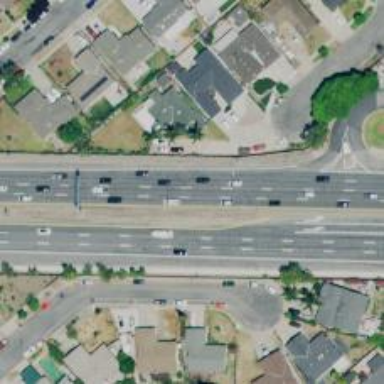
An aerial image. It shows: Trunk highway with expressway features.